Question: Could someone please help me understand.
This is my first time with Google Services
So following <URL> website I tried compiling it. With the version 7.8.99 and it gives me the error
Failed to resolve: com.google.android.gms:play-services:7.8.99
I have downloaded the latest
'Google Play Services' (revision 26)
And yet it gives me the error or is my version '7.8.99' wrong. I got the version number from

I am a beginner in android development so pls do help me
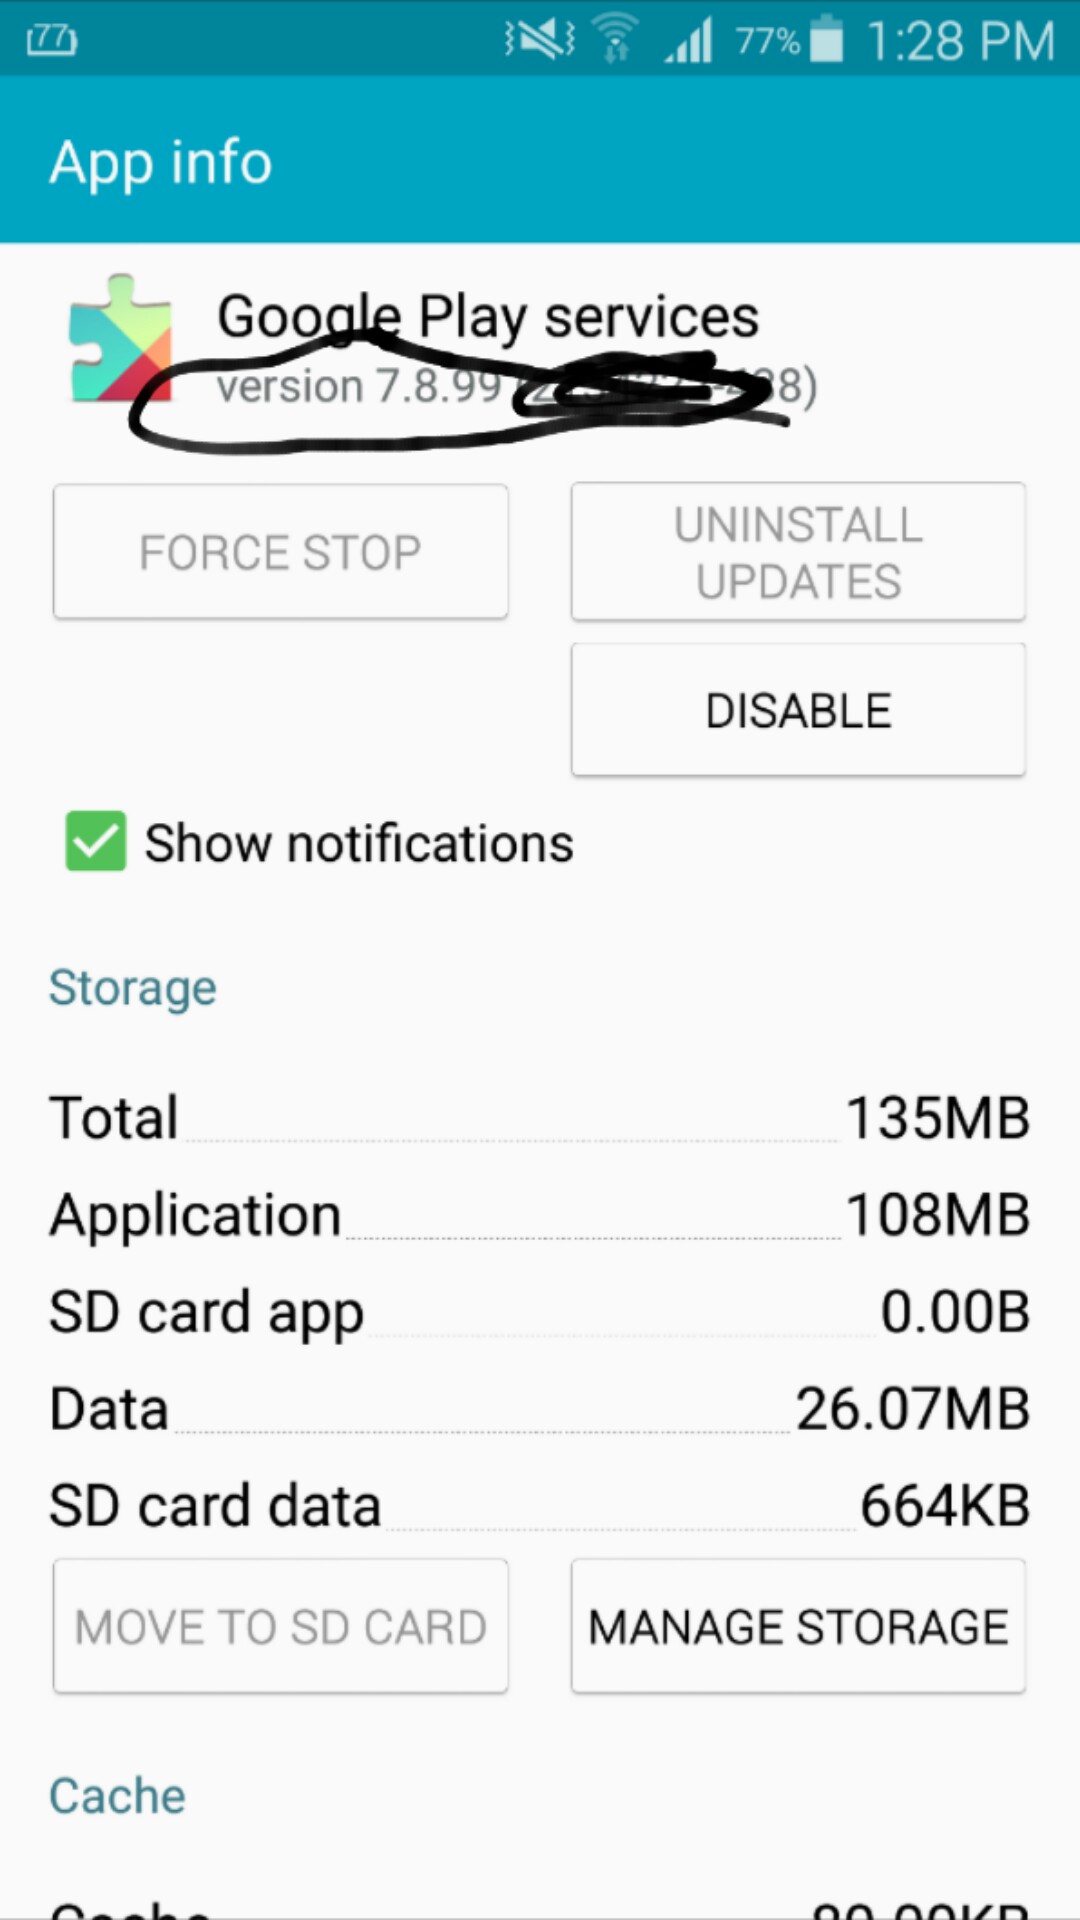
Answer: If you dont known the exact vesrion use this
'''
compile
'com.google.android.gms:play-services:7+'
'''